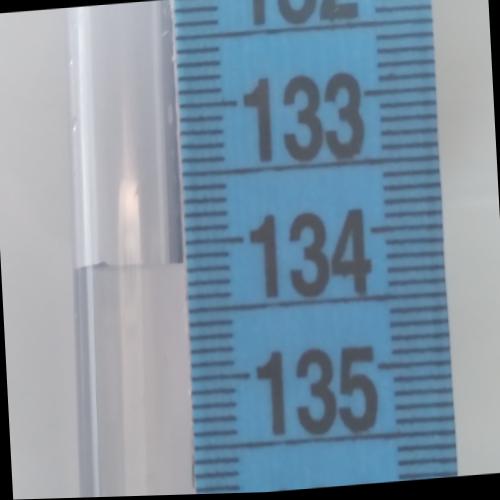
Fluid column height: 134.1 cm